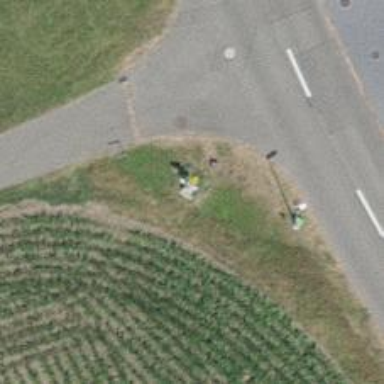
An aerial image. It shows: Wayside cross with historic significance.